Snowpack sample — Rabbit Ears Pass, Jackson County, Colorado, USA (12/17/25, 1:08 PM MST)
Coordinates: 40.387, -106.625
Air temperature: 34 °F
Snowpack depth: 46 cm
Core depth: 40 cm
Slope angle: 6°, slope face: 165°
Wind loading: medium
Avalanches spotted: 0
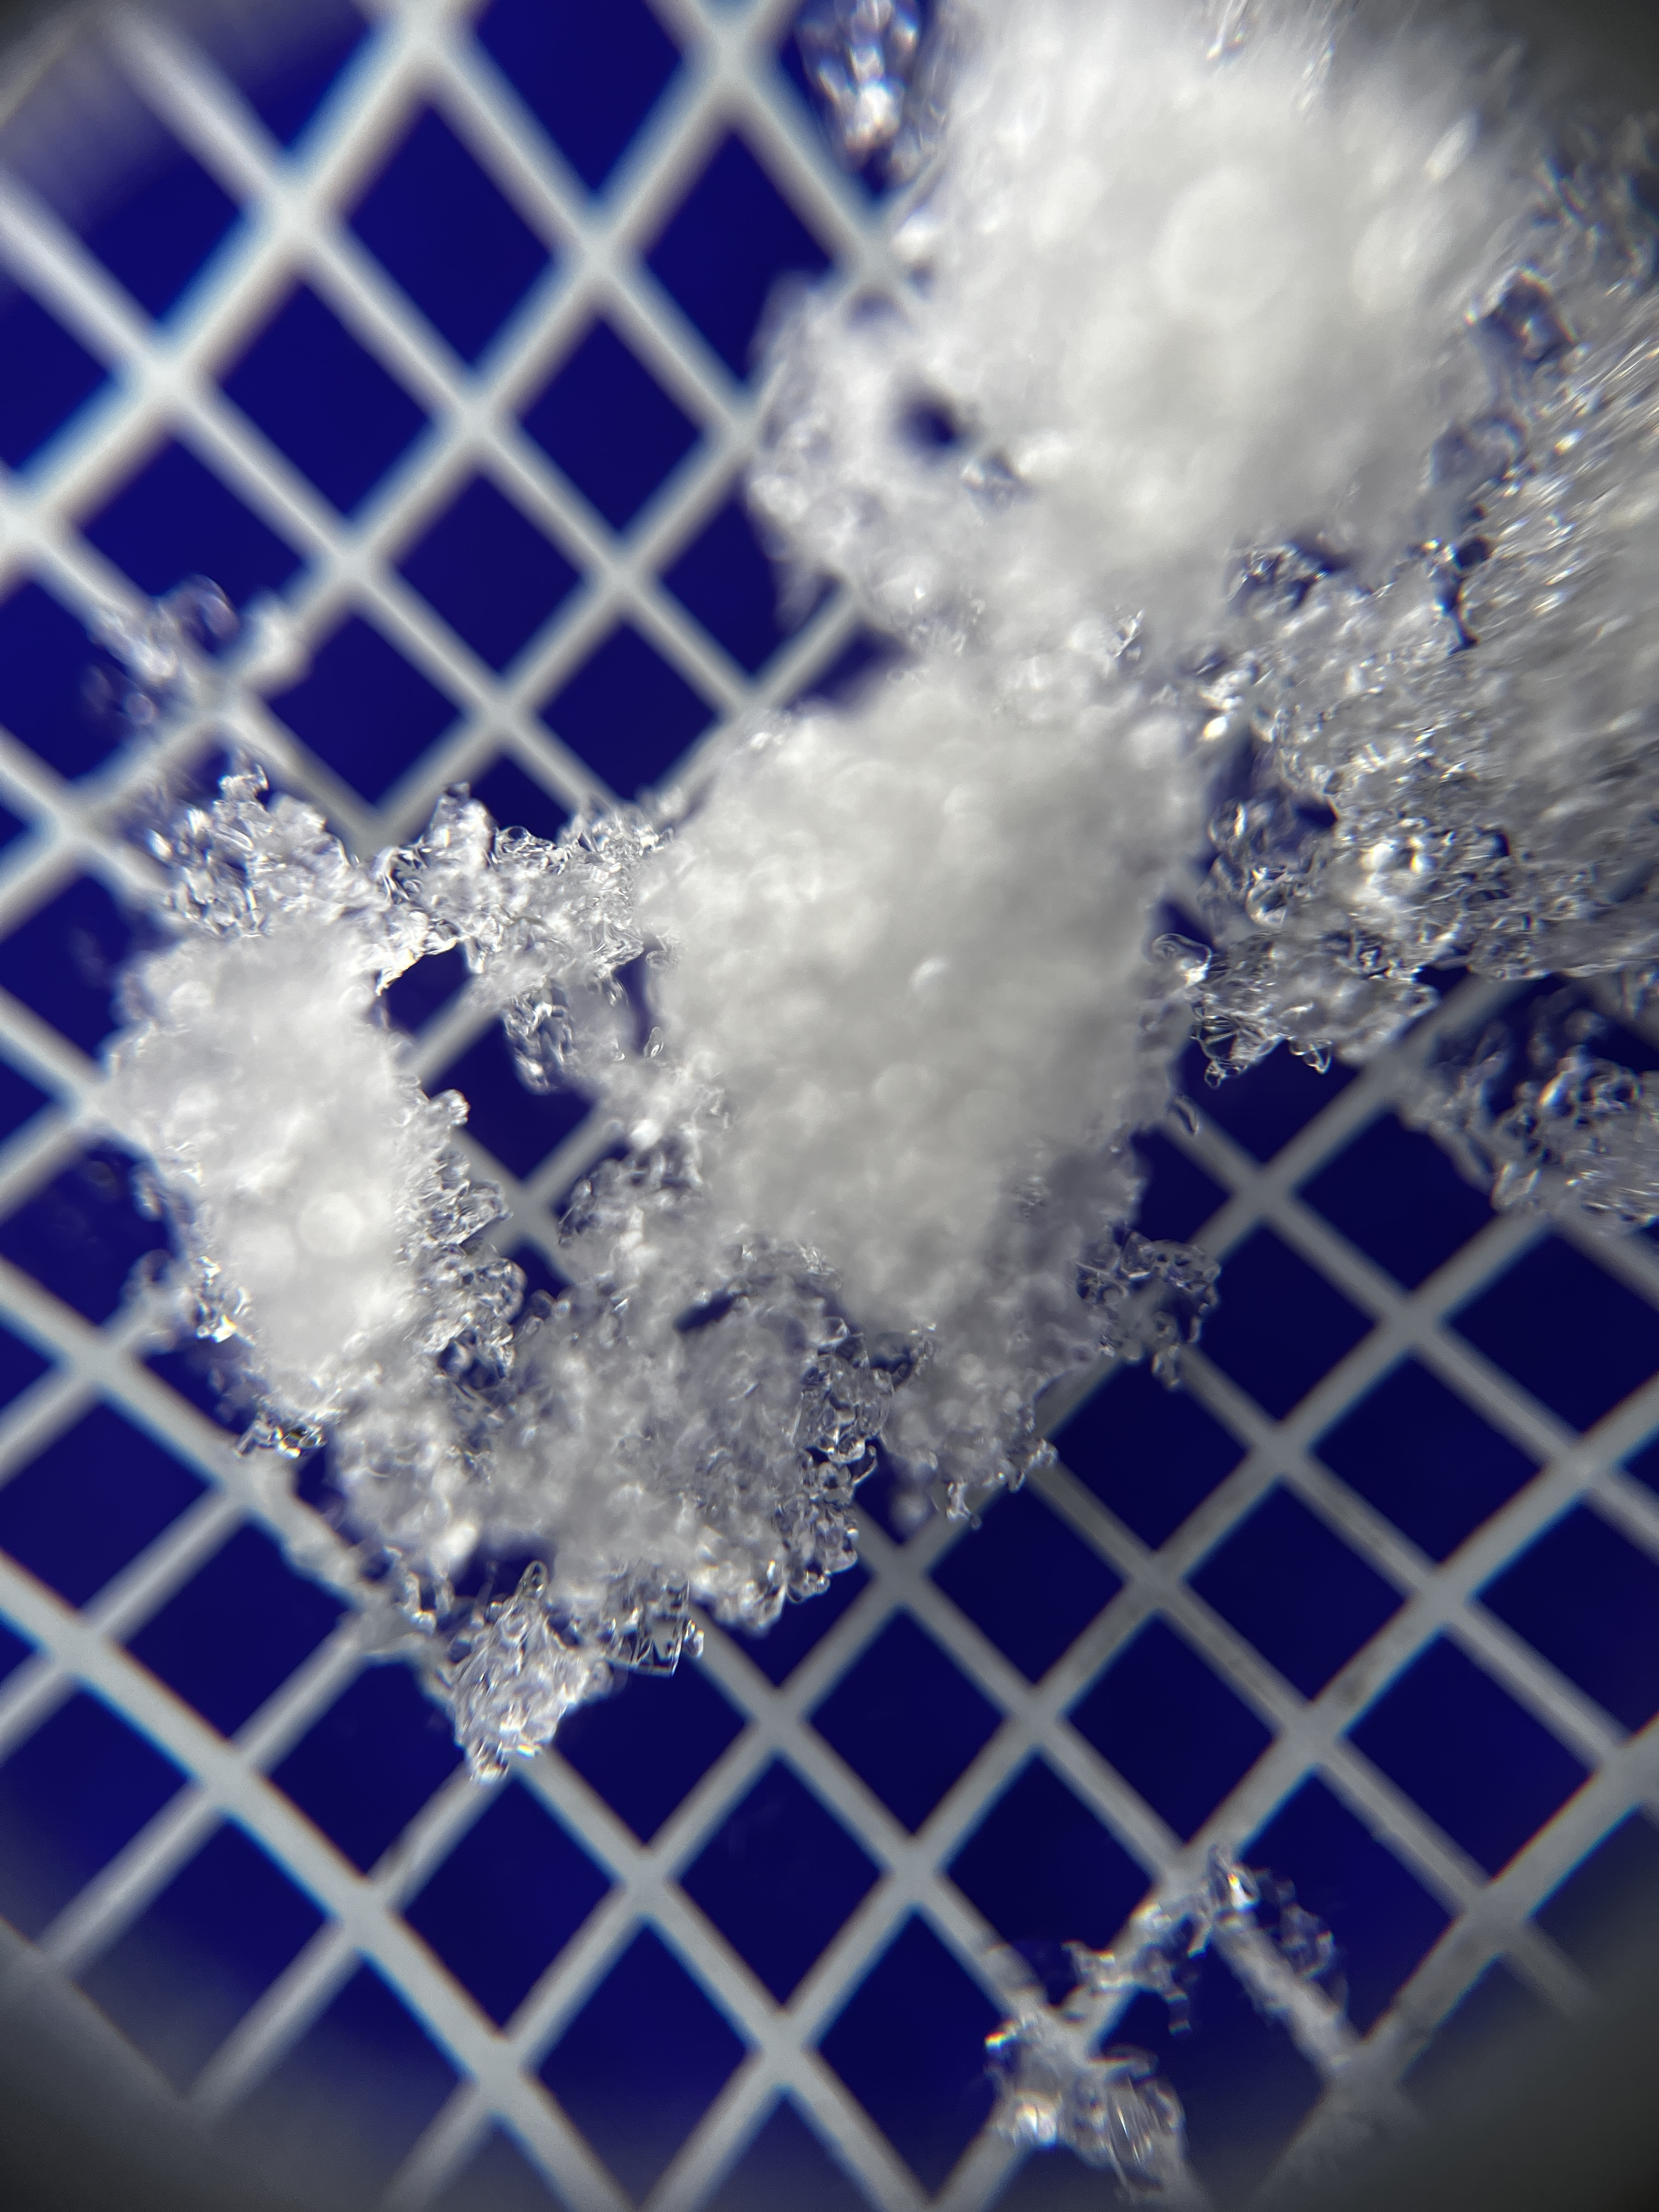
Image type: magnified_profile
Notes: No avalanches spotted nearby, although collected in a meadowy area with minimal risk on this face of the pass.